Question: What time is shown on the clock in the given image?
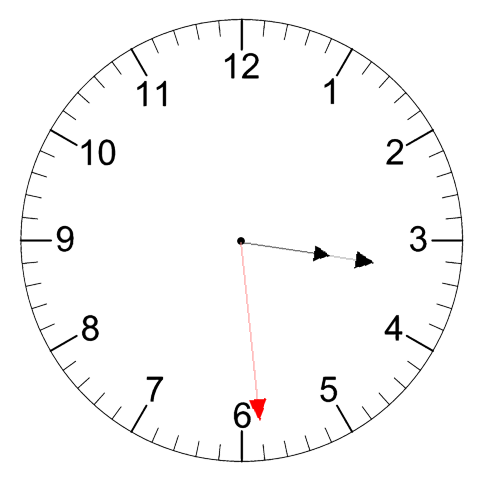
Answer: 03:16:29